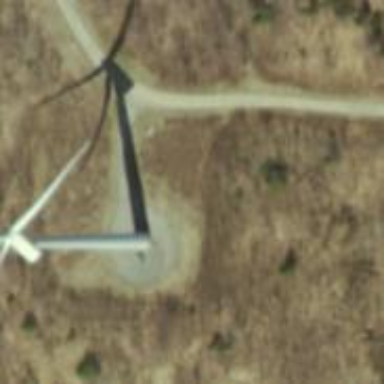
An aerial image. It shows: Wind generator powered by horizontal axis wind turbine.